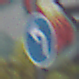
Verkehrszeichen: VorgeschriebeneFahrtrichtungLinks
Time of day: MorningAfternoon
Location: Outdoor (Urban)
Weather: PartlyCloudy
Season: NotSpecified
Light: Natural